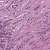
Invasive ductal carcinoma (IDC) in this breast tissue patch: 1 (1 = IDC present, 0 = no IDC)